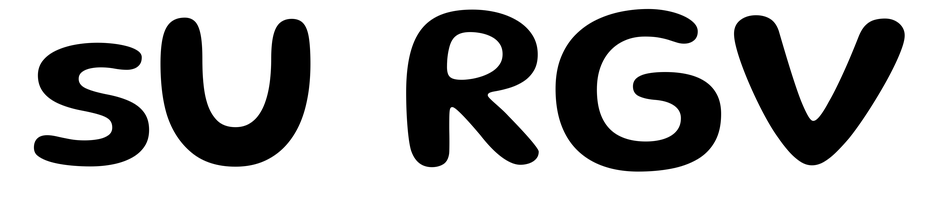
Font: Gluten_Medium